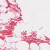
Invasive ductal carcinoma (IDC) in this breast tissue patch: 0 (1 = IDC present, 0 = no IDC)